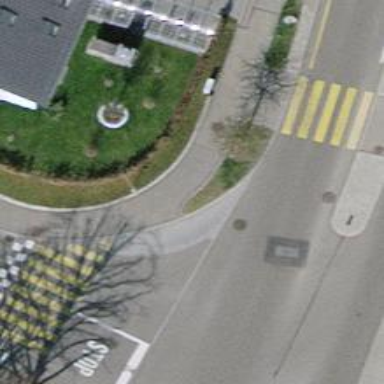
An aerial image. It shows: Asphalt sidewalk.